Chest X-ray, PA view. Patient: 56 years old, sex F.
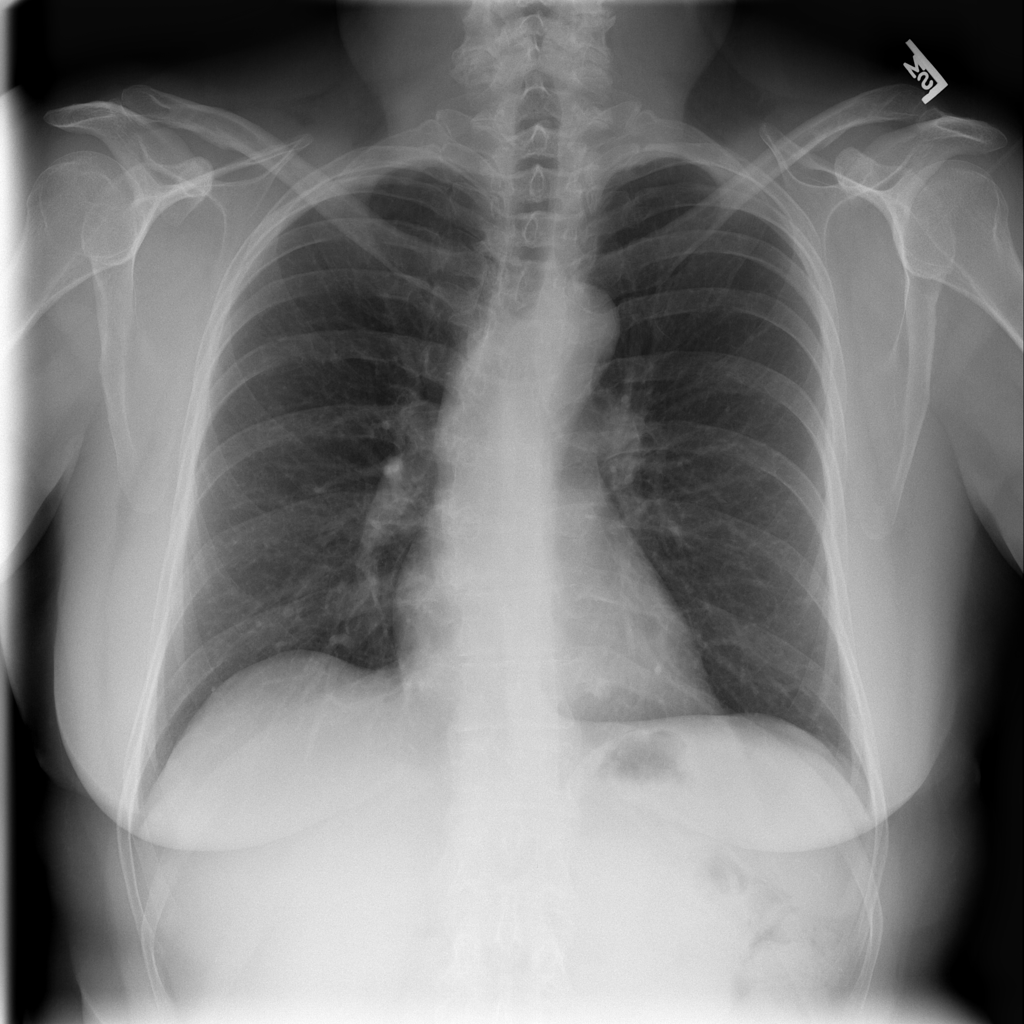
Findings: No Finding